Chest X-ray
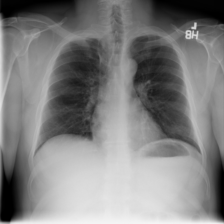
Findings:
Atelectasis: negative
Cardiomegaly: negative
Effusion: negative
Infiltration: negative
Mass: negative
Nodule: negative
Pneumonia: negative
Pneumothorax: negative
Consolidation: negative
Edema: negative
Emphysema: negative
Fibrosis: negative
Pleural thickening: negative
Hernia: negative